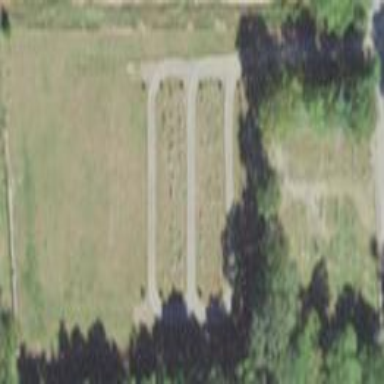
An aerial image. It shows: Private cemetery with solemn ambiance.